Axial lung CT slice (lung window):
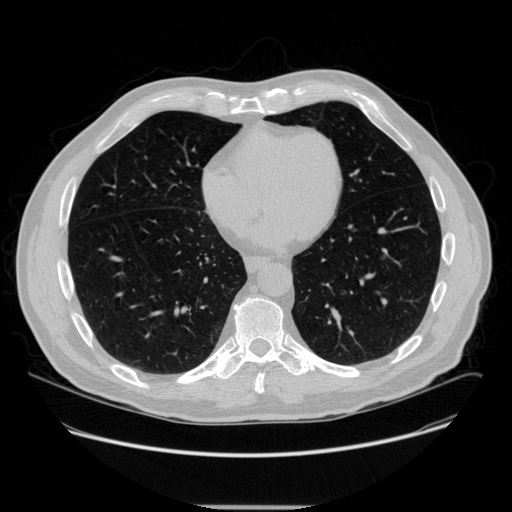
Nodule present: no